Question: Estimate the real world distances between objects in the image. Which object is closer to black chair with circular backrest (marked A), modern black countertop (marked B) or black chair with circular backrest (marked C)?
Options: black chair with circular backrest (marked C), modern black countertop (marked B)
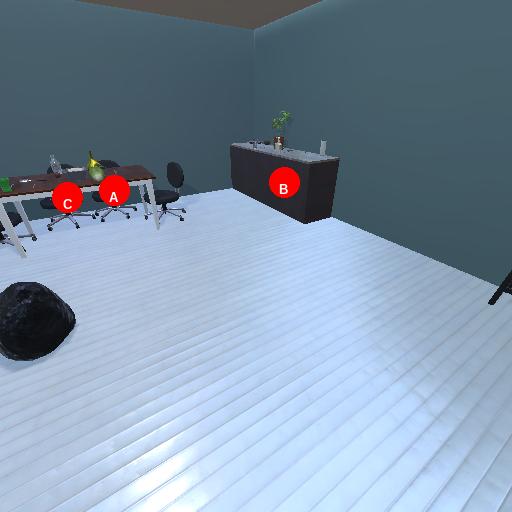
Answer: black chair with circular backrest (marked C)